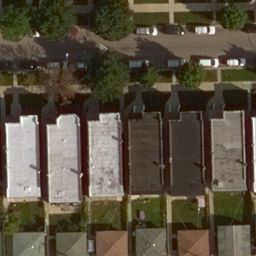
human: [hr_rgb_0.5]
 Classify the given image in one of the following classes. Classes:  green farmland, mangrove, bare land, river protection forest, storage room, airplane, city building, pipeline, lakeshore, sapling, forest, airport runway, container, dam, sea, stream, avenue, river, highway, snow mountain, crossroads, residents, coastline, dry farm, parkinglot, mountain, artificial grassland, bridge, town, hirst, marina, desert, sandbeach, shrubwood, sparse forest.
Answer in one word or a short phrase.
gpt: residents